Field crop: maize
Growth stage: 2
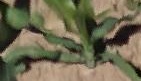
Species: maize